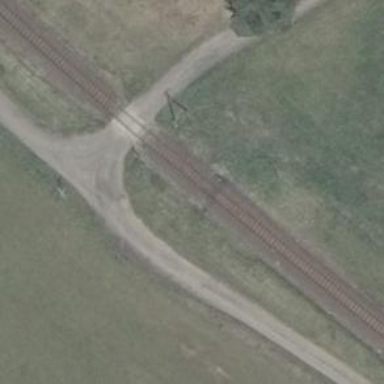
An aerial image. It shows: Railway level crossing.